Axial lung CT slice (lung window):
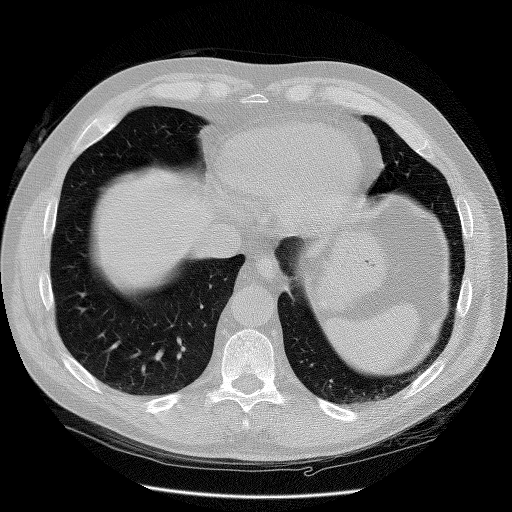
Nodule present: no